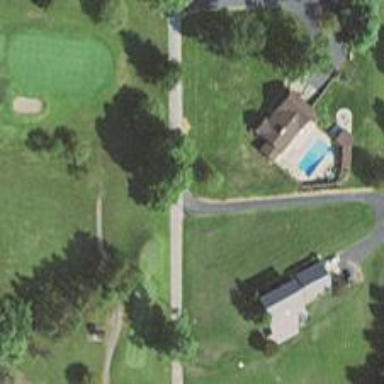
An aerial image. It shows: Path used for both walking and golf.